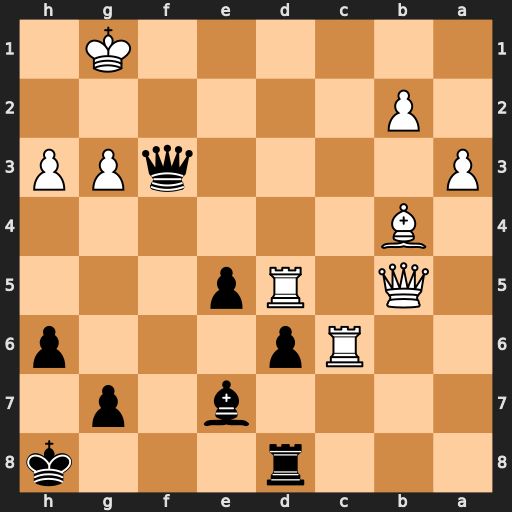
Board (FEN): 3r3k/4b1p1/2Rp3p/1Q1Rp3/1B6/P4qPP/1P6/6K1
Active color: b
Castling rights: -
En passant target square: -
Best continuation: Qxg3+ Kf1 Rf8+ Ke2 Rf2+